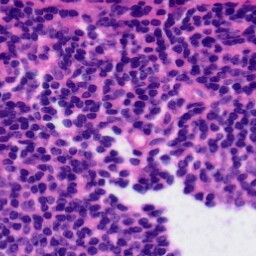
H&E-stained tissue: Tonsil